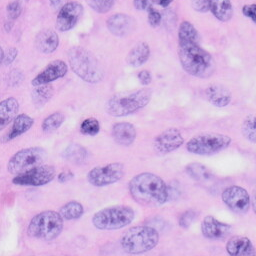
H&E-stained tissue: Skin